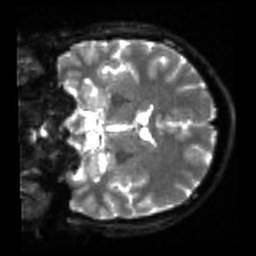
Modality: sbref
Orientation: coronal
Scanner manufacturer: siemens
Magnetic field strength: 3 T
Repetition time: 4 s
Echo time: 0.0594 s